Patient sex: M
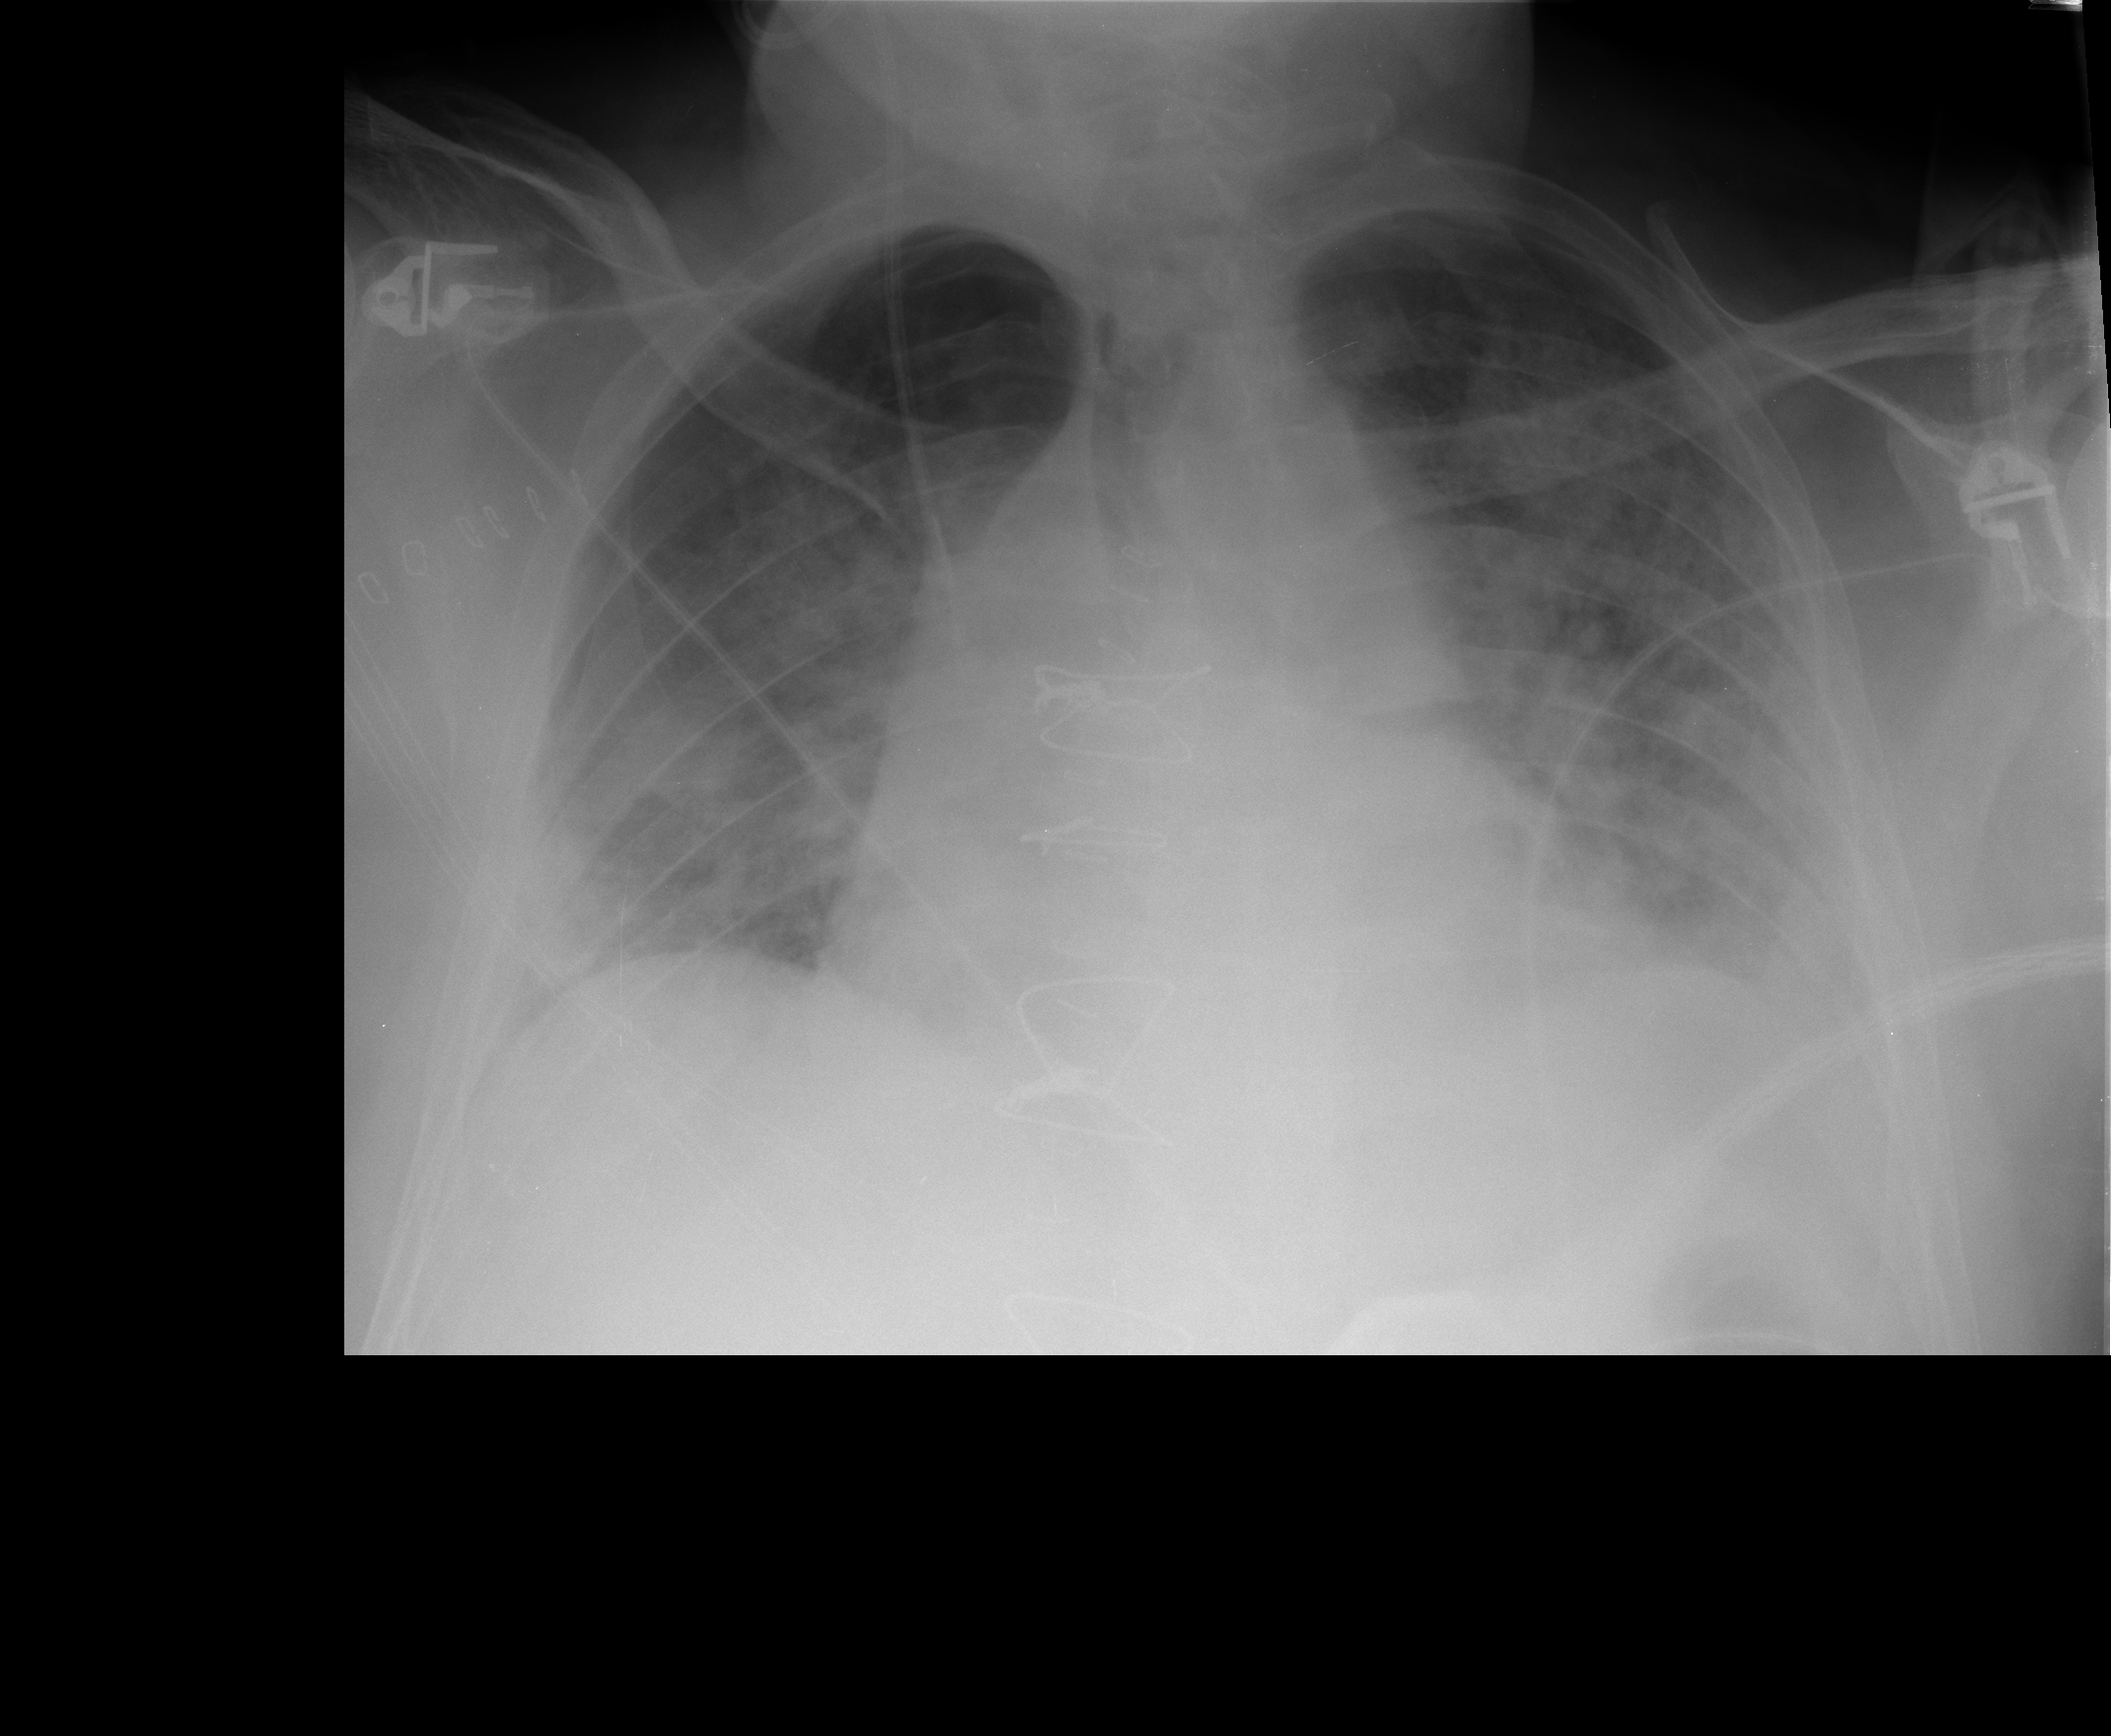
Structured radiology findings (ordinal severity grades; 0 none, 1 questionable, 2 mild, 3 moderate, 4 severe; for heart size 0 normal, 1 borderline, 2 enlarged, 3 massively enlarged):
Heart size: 2
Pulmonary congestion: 0
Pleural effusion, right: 2
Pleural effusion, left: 2
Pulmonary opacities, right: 0
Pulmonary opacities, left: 2
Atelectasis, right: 2
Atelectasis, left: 2